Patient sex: F
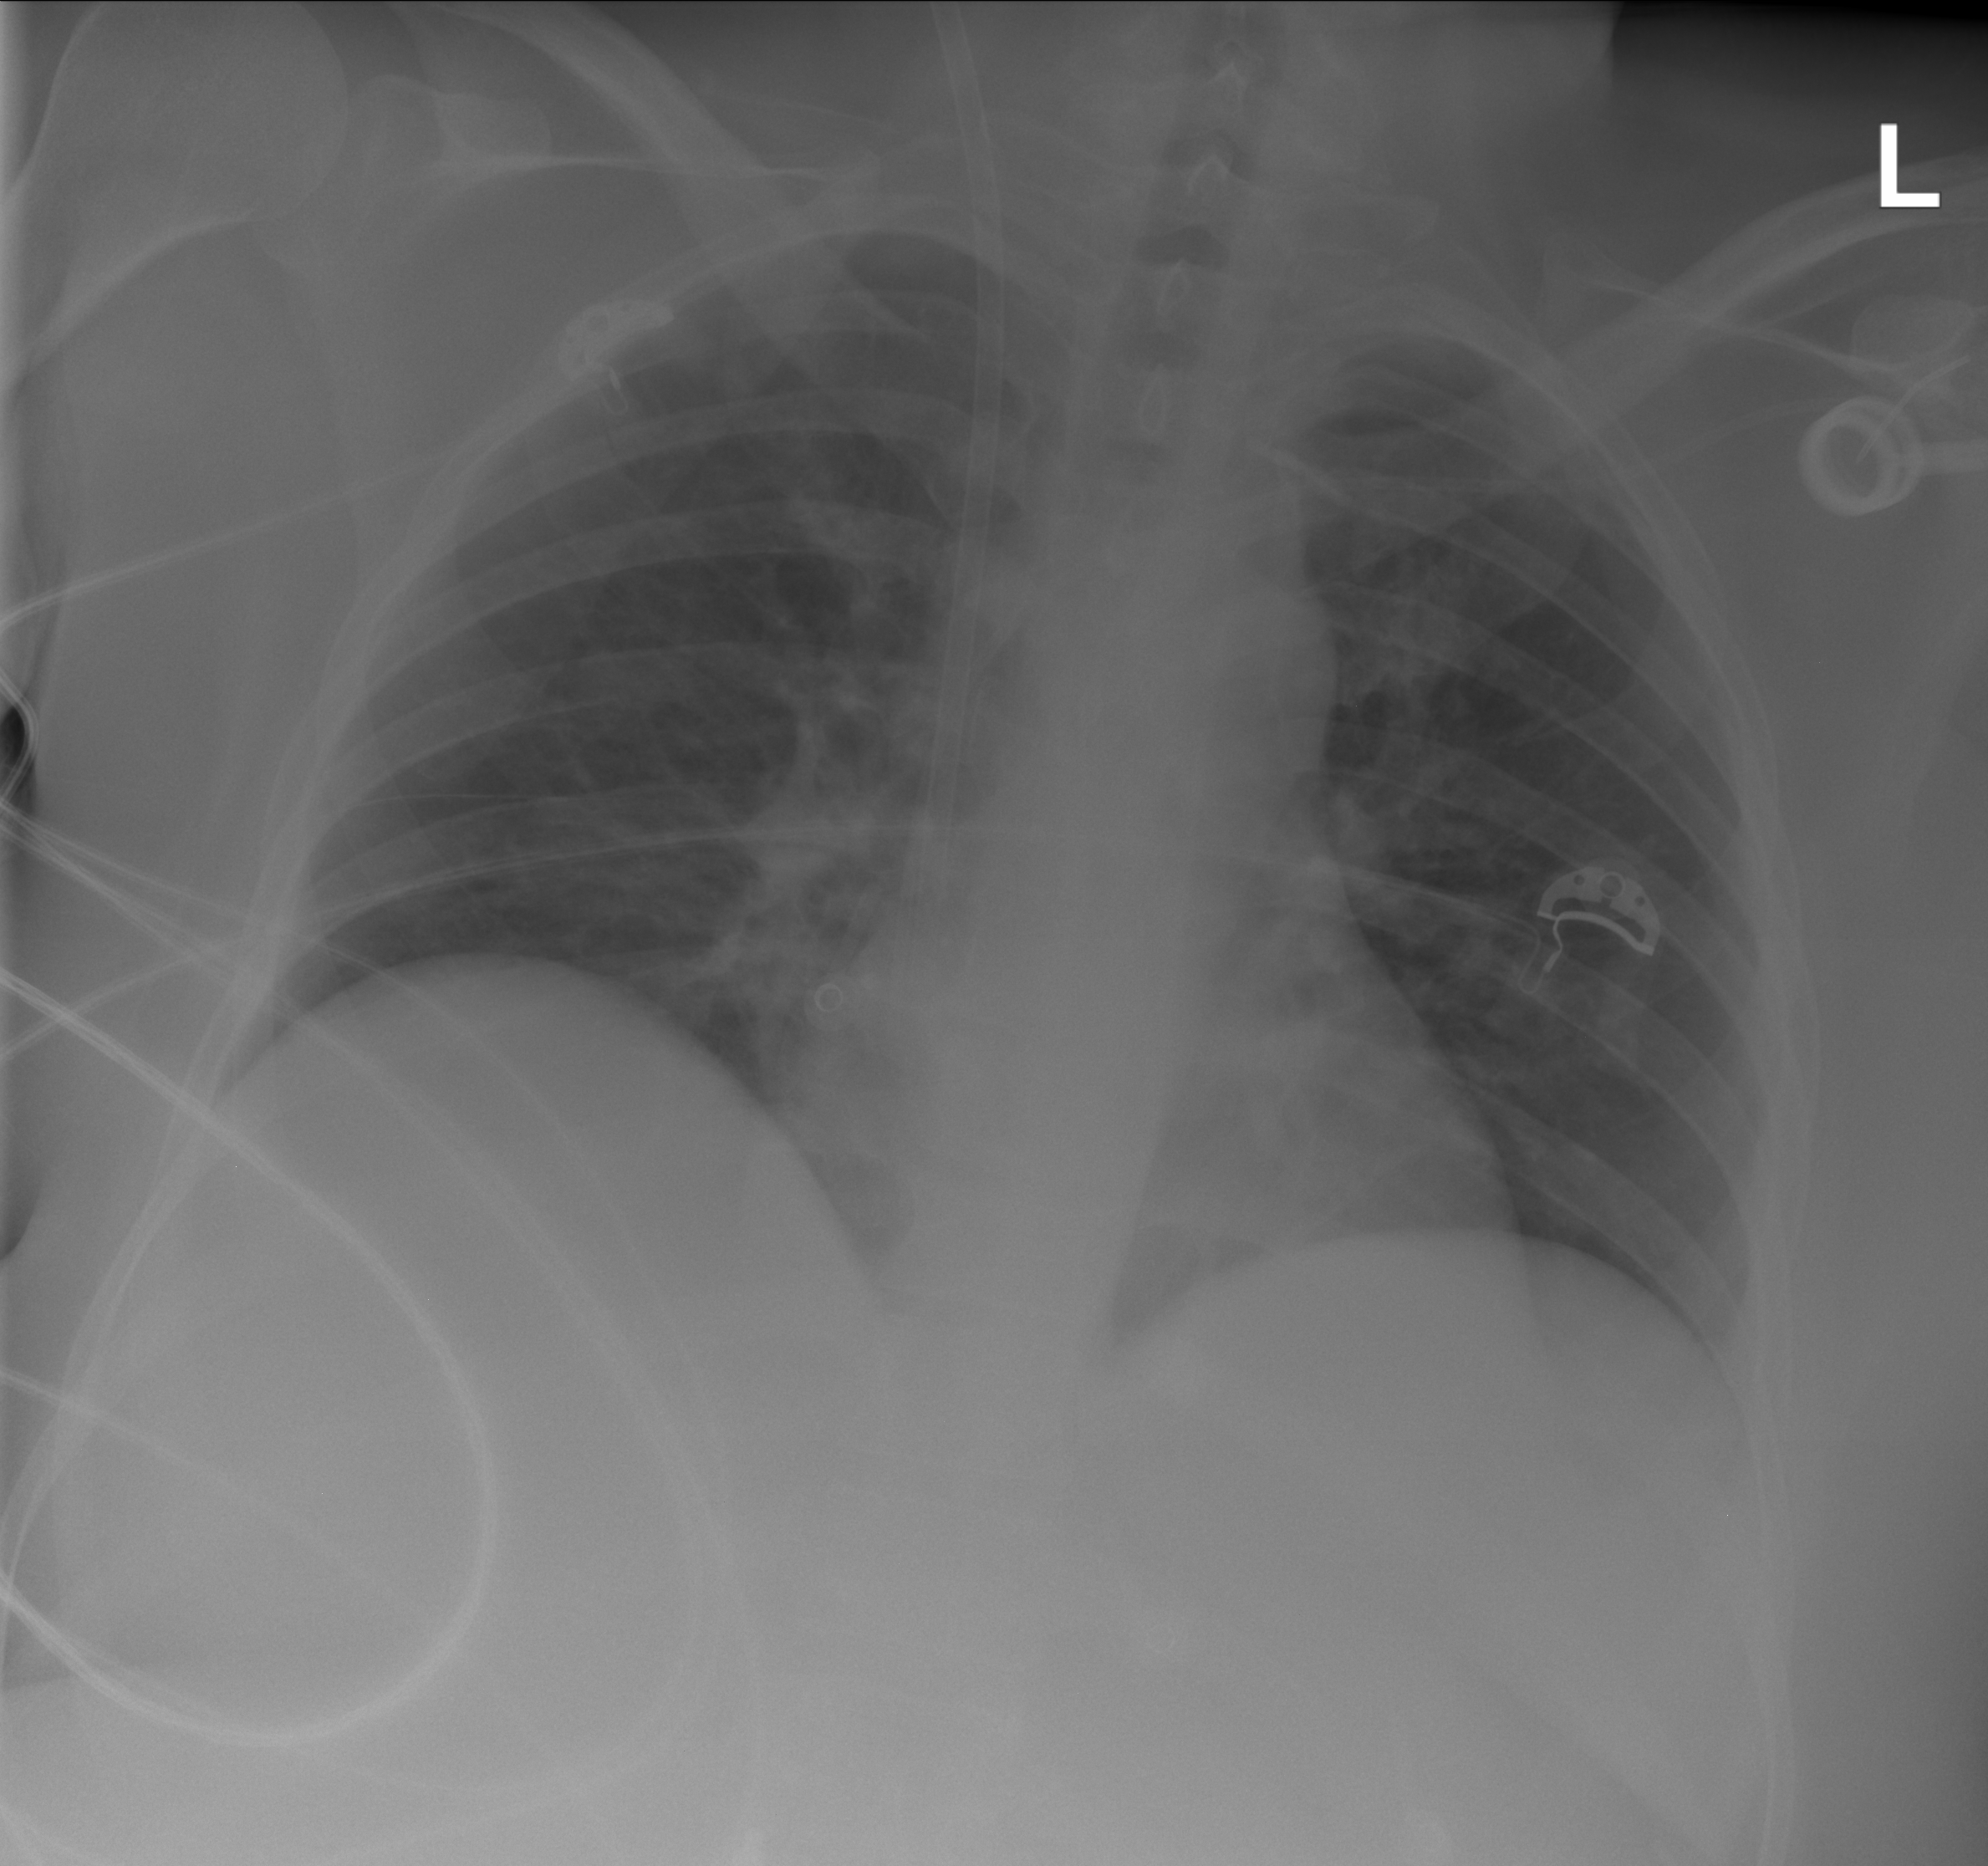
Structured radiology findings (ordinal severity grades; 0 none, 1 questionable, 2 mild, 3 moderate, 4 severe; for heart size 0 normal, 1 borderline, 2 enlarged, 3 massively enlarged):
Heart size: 0
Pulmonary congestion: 2
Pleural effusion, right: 0
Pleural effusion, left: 0
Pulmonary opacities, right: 0
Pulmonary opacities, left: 0
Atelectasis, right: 0
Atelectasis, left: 0